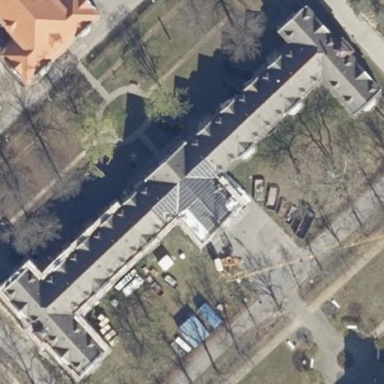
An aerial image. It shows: Hospital with half-hipped roof shape.